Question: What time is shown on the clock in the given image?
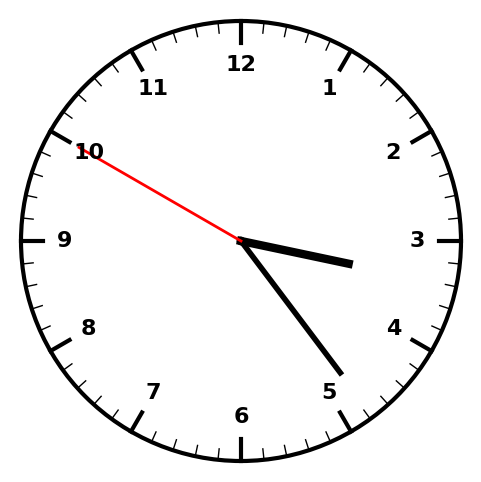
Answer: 03:23:50